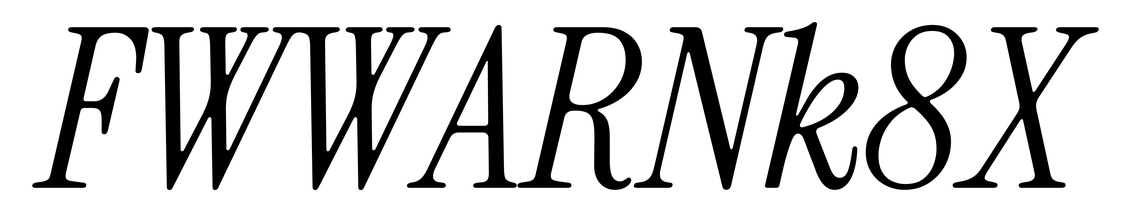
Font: InstrumentSerif-Italic